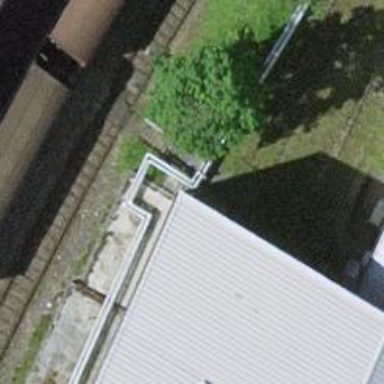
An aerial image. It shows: Single track railway in yard.